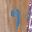
Label: 9